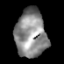
Tissue: prostate
Cell type: Myeloid cells
Senescence score: 0.6891
Nuclear area (px): 1457
Mean DAPI intensity: 139.071